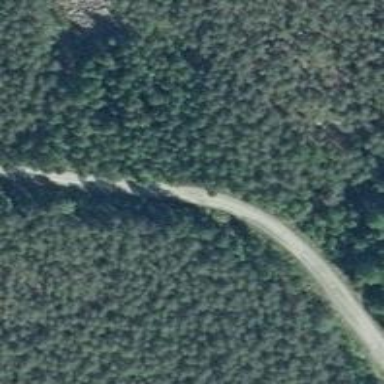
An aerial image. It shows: Unclassified road.